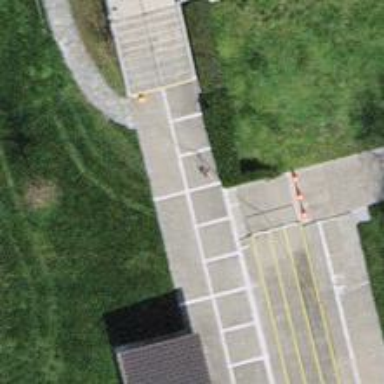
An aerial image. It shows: Footway with concrete surface.